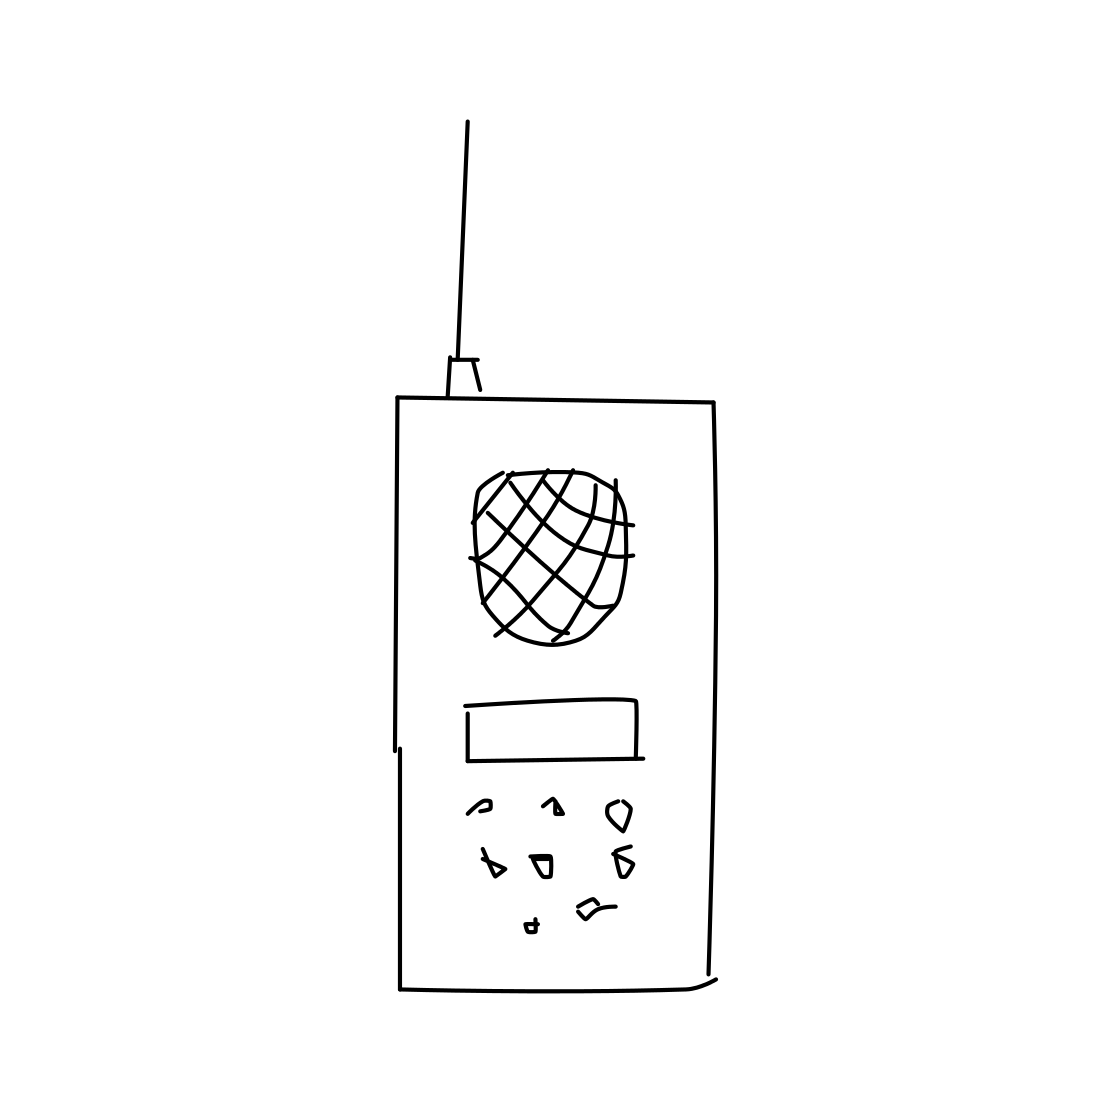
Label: walkie talkie